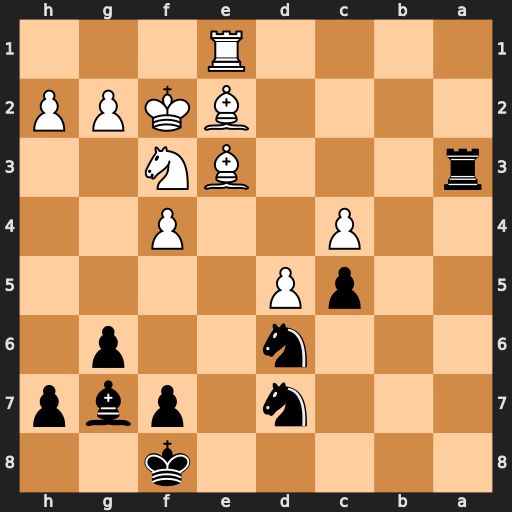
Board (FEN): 5k2/3n1pbp/3n2p1/2pP4/2P2P2/r3BN2/4BKPP/4R3
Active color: b
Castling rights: -
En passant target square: -
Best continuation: Ne4+ Kf1 Rxe3